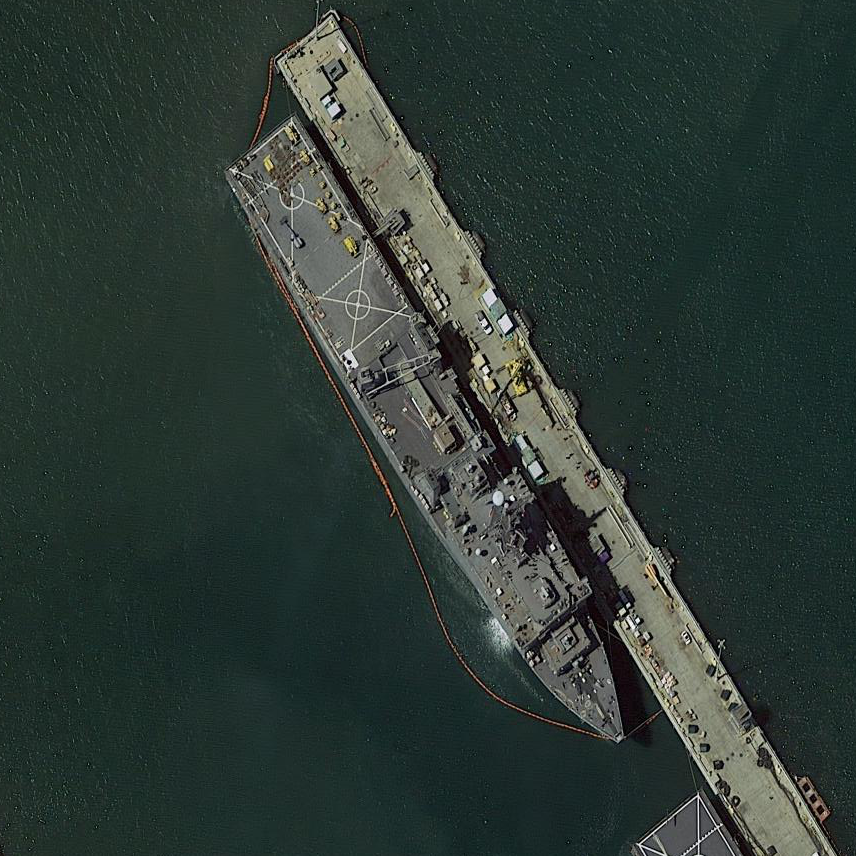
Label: Whitby_Island-class_dock_landing_ship